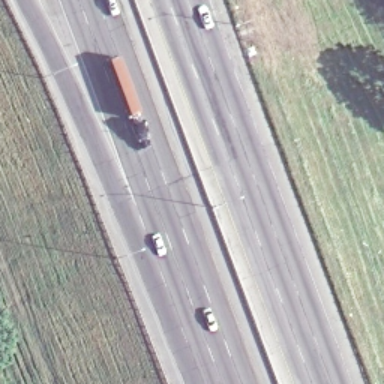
There are two straight freeways closed to each other and some plants beside the roads .